Field crop: tomato
Growth stage: 1
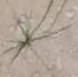
Species: cyperus